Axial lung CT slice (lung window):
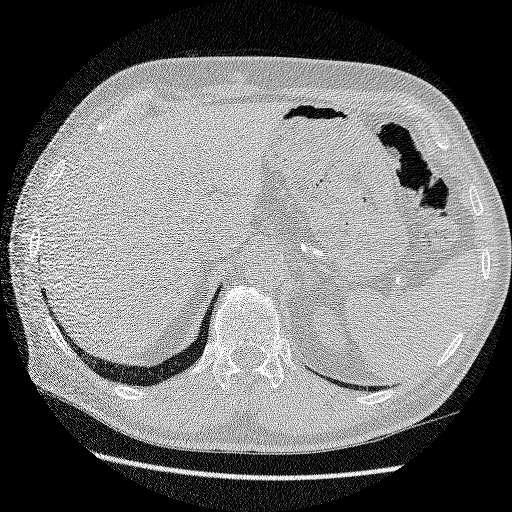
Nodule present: no